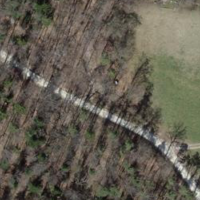
EUNIS habitat code: 41
Species observed at this site:
Anacamptis pyramidalis